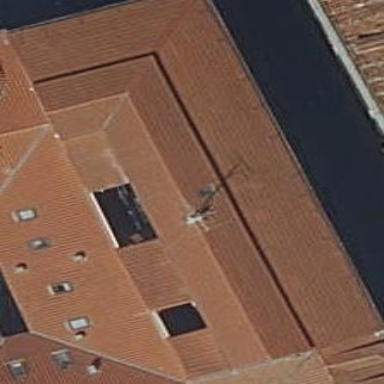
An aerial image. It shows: Yellow apartments building with brown roof.